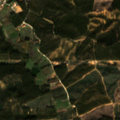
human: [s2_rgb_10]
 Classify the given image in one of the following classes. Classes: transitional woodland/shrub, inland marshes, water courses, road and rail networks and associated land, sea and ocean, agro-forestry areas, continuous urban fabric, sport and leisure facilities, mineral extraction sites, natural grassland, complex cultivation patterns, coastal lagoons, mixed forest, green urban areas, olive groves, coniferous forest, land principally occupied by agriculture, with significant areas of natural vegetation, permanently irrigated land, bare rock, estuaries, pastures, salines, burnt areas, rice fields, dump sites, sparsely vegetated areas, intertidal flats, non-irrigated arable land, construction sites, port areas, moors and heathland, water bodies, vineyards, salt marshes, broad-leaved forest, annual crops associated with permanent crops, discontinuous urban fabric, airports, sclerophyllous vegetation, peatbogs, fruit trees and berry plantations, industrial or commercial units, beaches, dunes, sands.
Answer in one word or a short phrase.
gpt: vineyards, complex cultivation patterns, broad-leaved forest, transitional woodland/shrub